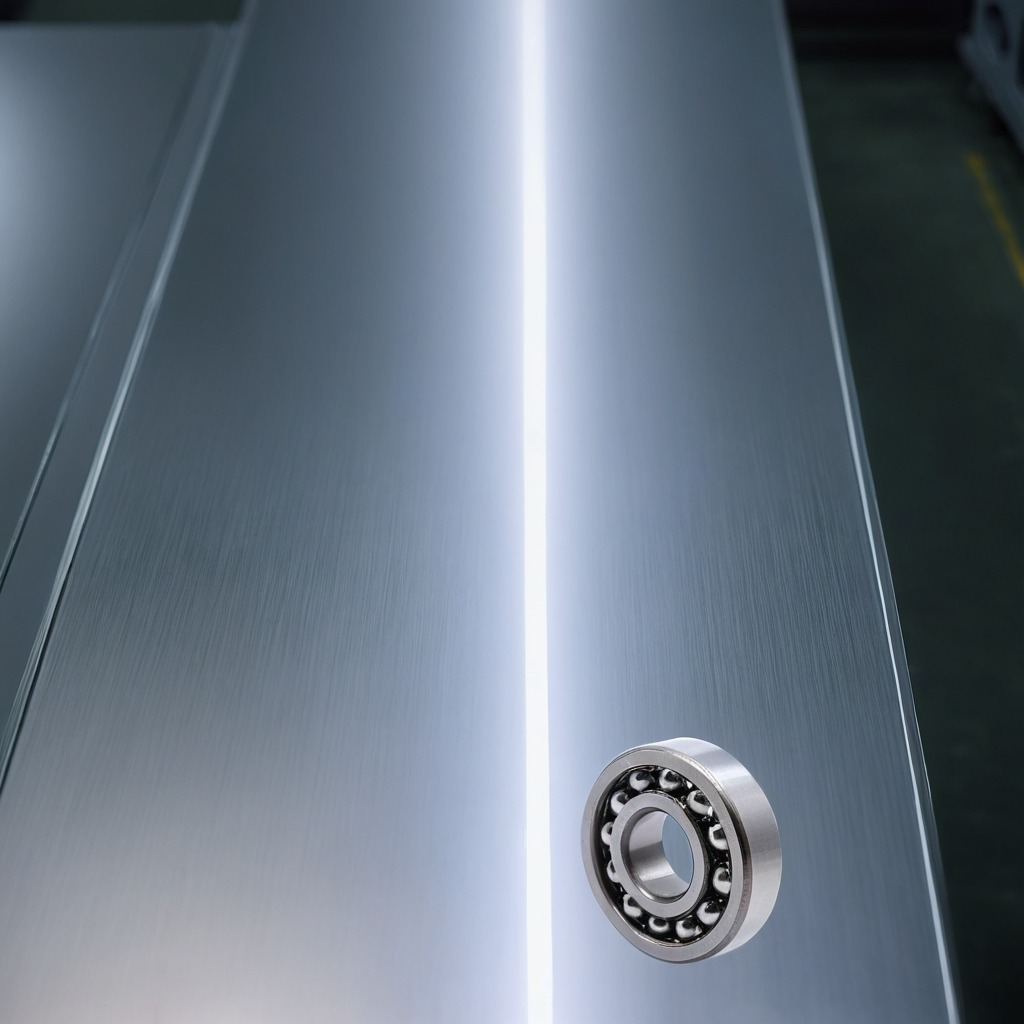
A metal ball bearing is lying on a metal table in a machine shop under fluorescent lights.